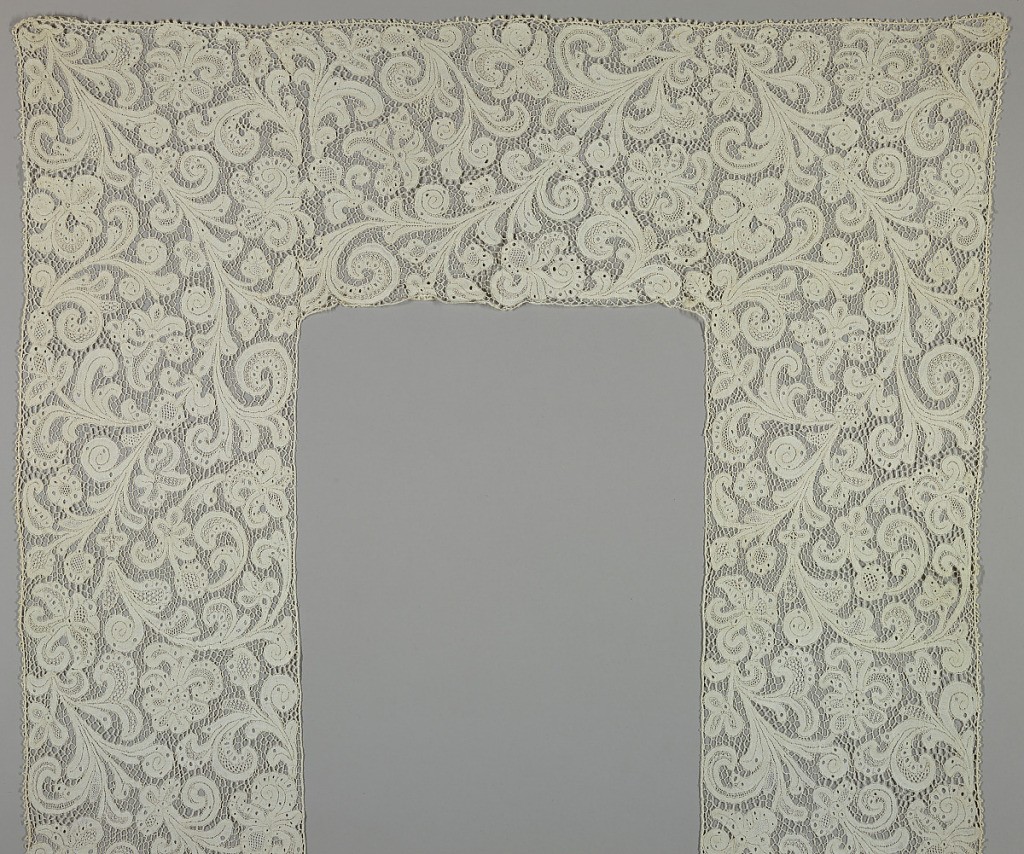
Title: Portion of border
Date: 17th century
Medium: linen Technique: bobbin lace, discontinuous tape
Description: Border piece has one short side with two corners and parts of longer sides. Design of scrolling stem with leaves and flowers.